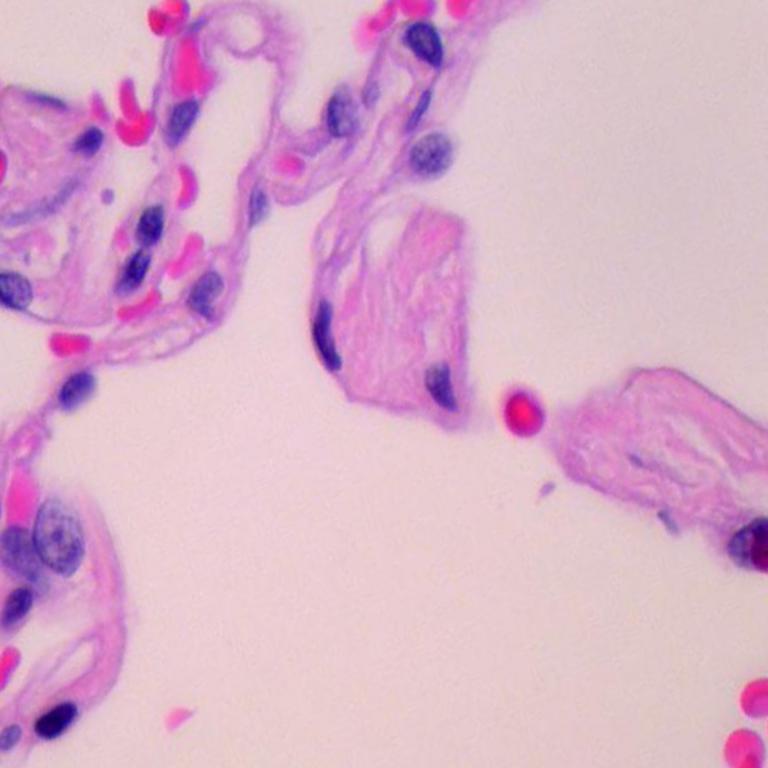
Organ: lung
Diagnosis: benign